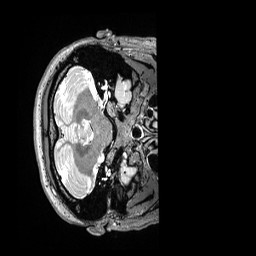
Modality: T2w
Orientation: axial
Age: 28
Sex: female
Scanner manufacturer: siemens
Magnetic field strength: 3 T
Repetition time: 3.2 s
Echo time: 0.564 s